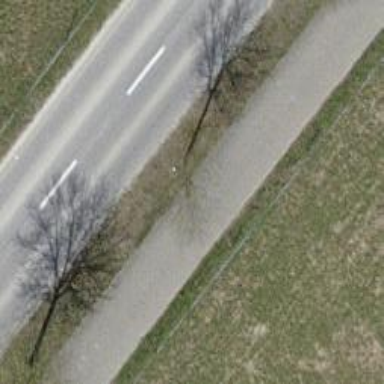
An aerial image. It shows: Grade1 cycleway.